Aerial crown-view tile of a tropical tree (Barro Colorado Island, Panama), acquired 20250715:
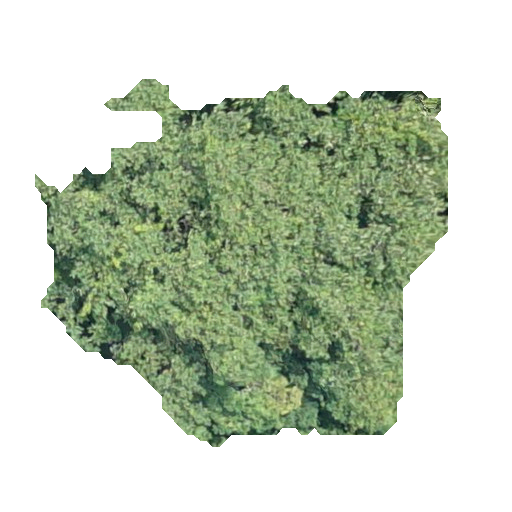
Species: Hieronyma alchorneoides
GBIF accepted scientific name: Hieronyma alchorneoides
Crown area: 162.287 m²